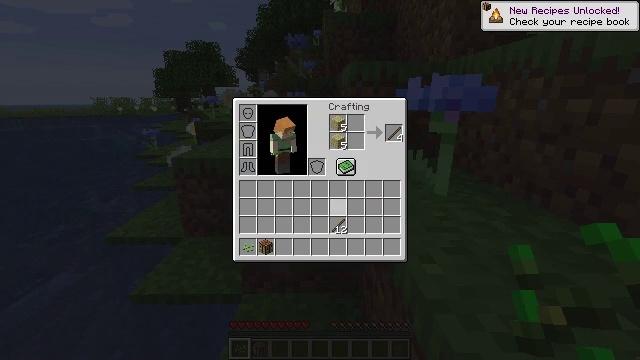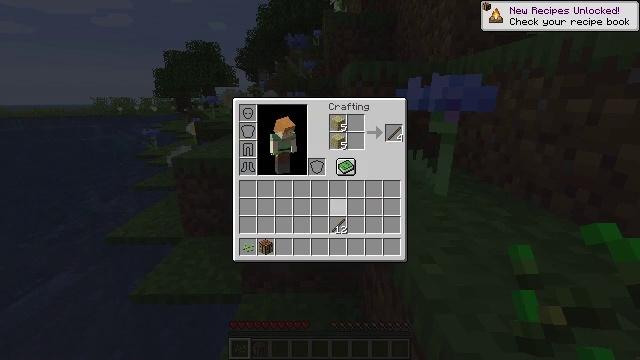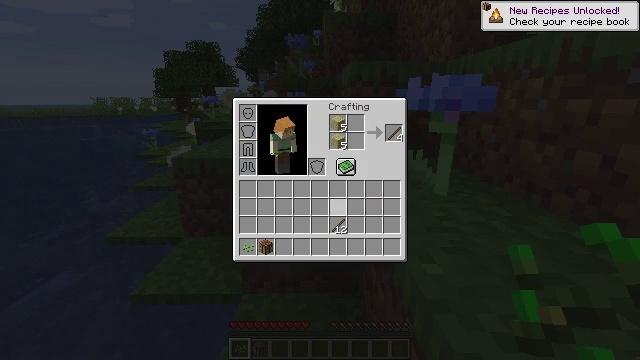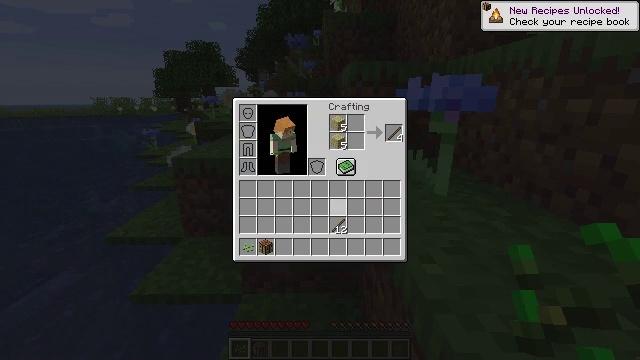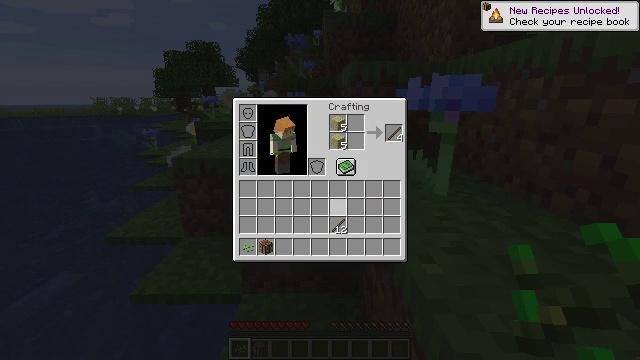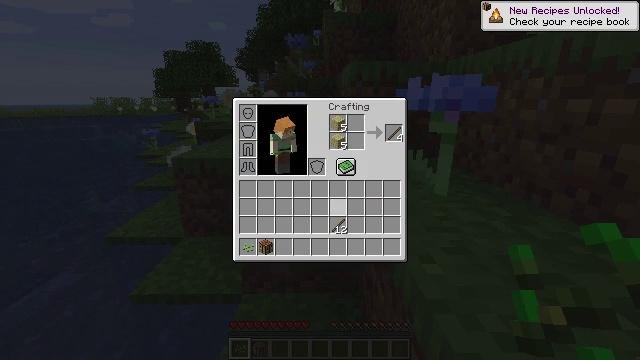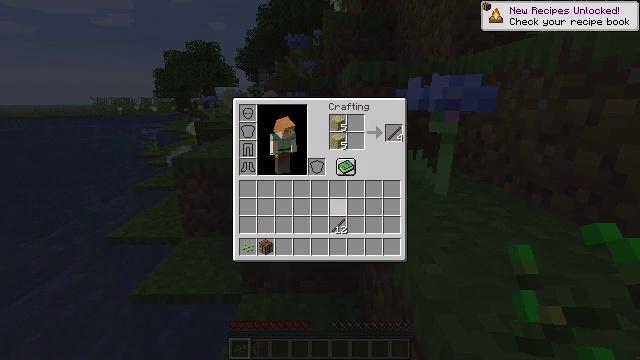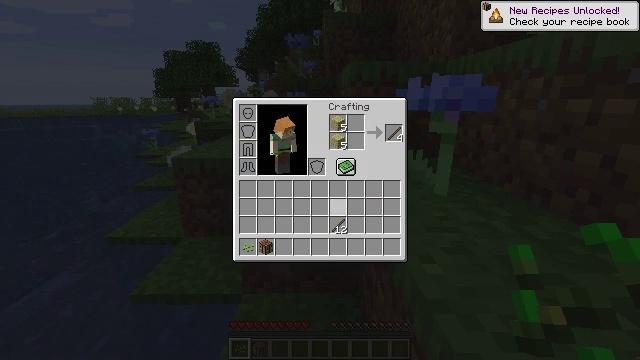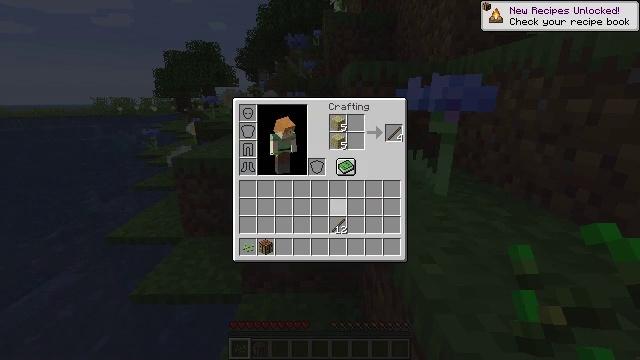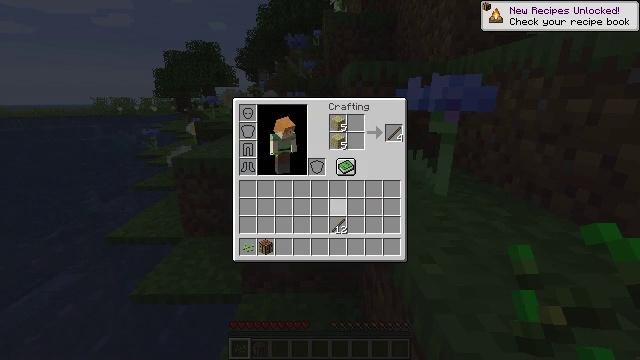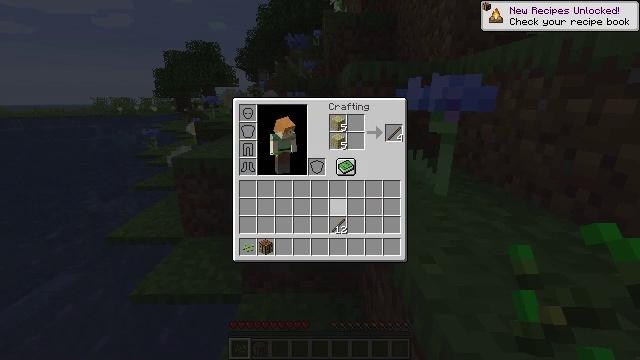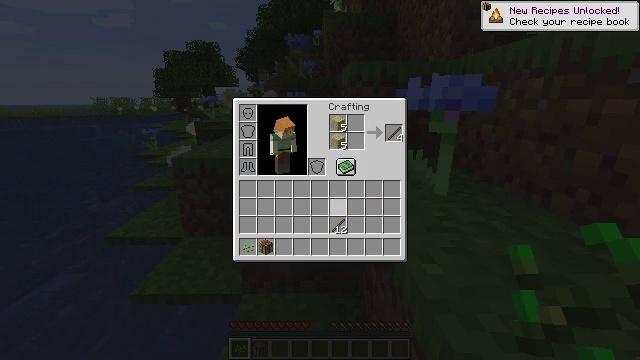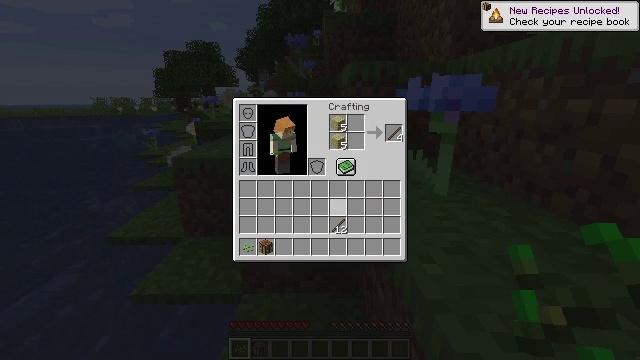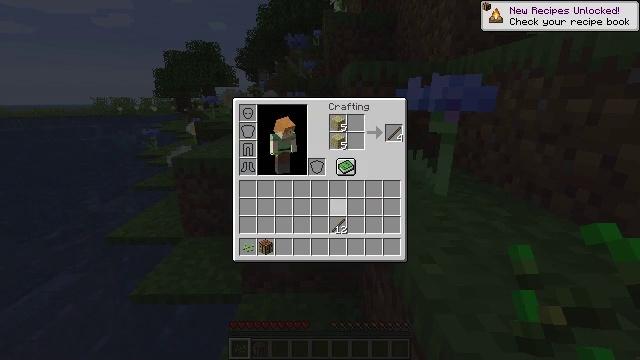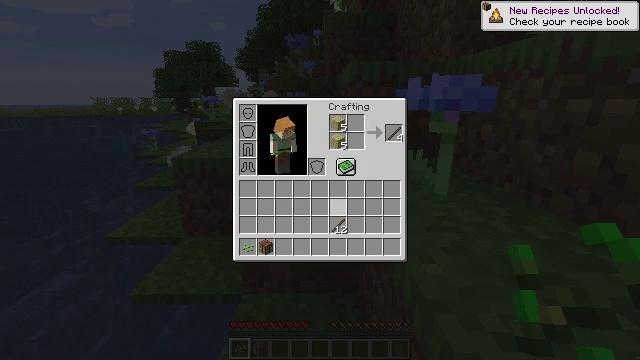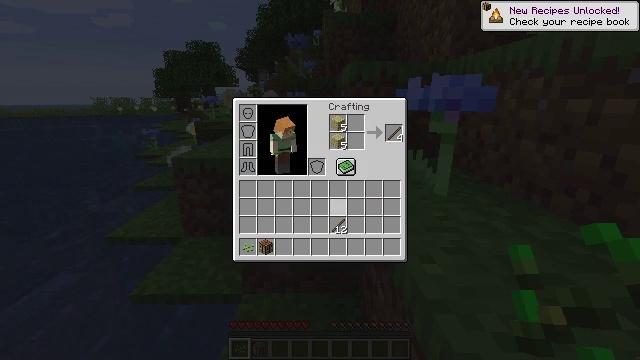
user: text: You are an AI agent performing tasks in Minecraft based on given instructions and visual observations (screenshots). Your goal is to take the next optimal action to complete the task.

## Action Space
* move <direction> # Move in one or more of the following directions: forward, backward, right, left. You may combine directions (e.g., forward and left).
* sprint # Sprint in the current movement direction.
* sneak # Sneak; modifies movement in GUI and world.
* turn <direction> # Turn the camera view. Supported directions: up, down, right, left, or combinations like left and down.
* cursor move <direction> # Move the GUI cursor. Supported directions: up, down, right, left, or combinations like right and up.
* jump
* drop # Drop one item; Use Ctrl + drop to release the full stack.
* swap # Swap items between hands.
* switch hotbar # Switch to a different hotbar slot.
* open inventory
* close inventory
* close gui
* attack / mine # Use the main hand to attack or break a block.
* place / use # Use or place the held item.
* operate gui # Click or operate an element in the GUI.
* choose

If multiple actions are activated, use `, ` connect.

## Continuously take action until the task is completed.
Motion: motion action
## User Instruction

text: Get sticks from combining two wooden planks.
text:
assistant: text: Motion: no_op
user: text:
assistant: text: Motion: no_op
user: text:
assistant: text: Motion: no_op
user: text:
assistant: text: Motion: no_op
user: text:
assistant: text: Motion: no_op
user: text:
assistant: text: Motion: no_op
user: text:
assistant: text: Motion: no_op
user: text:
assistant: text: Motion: no_op
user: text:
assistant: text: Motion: no_op
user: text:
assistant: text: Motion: no_op
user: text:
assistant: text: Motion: no_op
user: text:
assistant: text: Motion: no_op
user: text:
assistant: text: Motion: no_op
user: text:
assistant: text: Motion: no_op
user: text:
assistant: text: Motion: no_op
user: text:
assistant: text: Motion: open inventory
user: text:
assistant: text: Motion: open inventory
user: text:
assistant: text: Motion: open inventory
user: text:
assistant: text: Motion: open inventory
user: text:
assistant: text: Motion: open inventory
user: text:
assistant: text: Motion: open inventory
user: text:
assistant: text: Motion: open inventory
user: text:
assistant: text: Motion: open inventory
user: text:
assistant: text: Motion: open inventory
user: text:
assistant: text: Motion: open inventory
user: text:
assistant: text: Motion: open inventory
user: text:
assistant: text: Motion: open inventory
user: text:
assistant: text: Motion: no_op
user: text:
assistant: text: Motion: no_op
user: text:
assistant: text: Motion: no_op